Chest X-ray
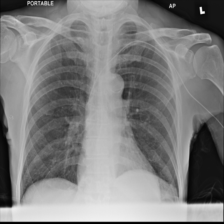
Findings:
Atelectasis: negative
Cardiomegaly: negative
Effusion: negative
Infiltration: negative
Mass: negative
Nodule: negative
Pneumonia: negative
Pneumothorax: negative
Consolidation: negative
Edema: negative
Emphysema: negative
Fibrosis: negative
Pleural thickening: negative
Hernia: negative